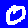
Digit: 0